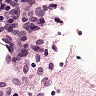
Metastatic tissue present: no